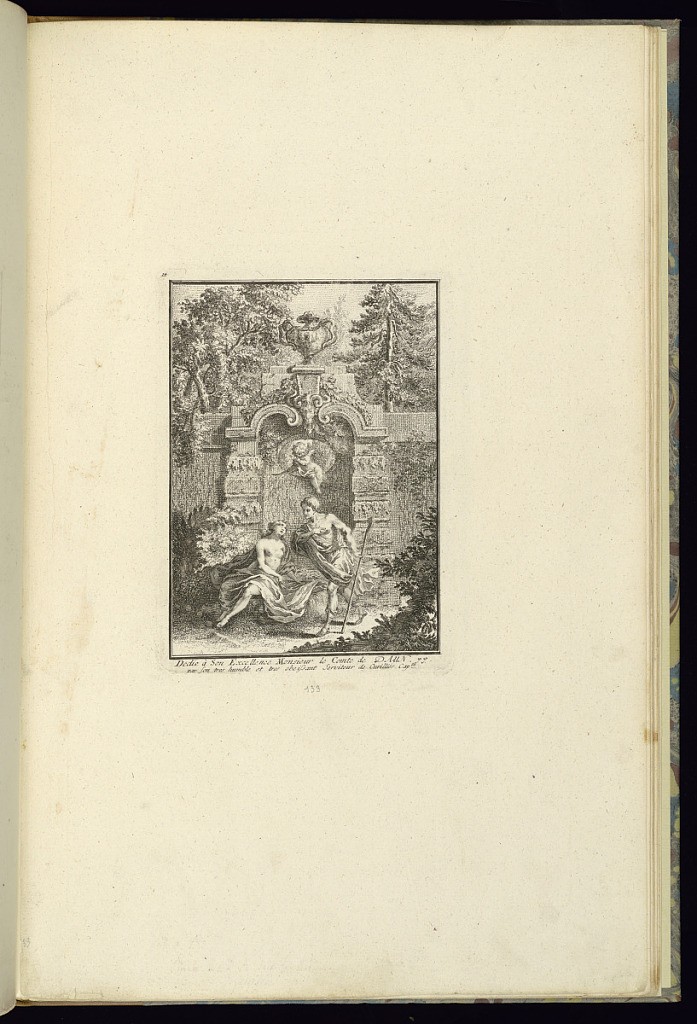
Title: Design with Two Figures in a Garden
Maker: François de Cuvilliés the younger, German, 1731 - 1777
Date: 18th century
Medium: Etching and engraving on off-white laid paper
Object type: Print
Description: Scene of two partially clothed figures--a man standing with a staff, a woman seated--in a garden landscape next to a fountain.